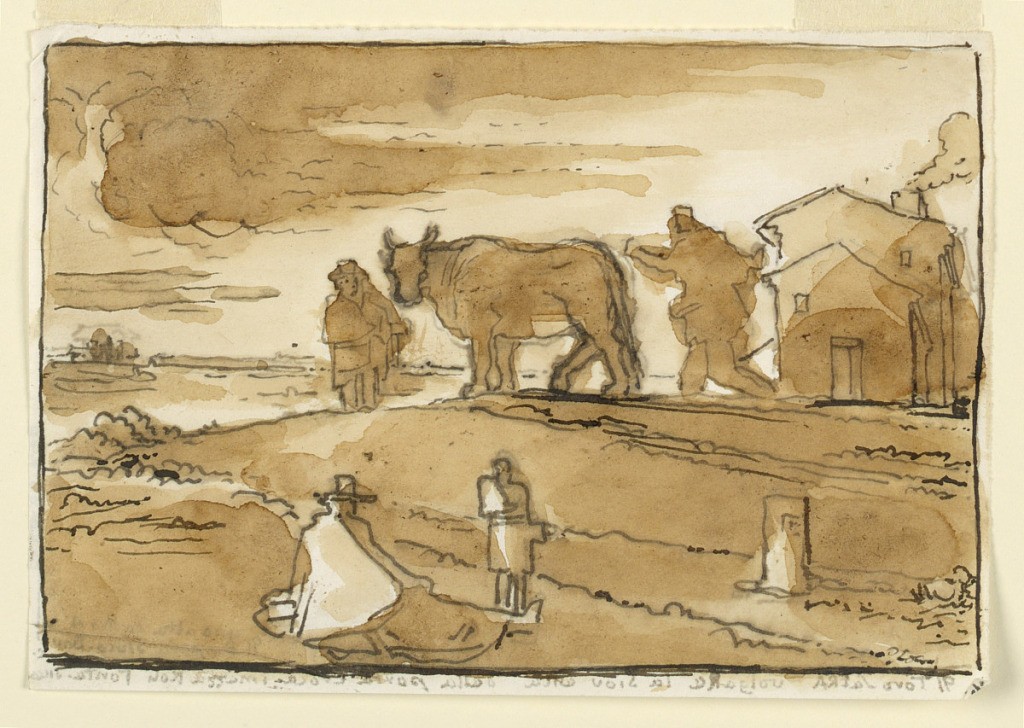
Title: Rural Scene with Cow, Figures, and House
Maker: Fortunato Duranti, Italian, 1787 - 1863
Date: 1820–1850
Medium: Pen and ink, brush and sepia wash, graphite on paper
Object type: Drawing
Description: Rural scene. Cow at center with figures on either side. Sowing figure with child in foreground. House at right in background.